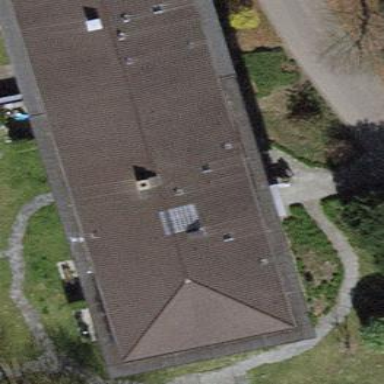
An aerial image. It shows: Apartment building with hipped roof covered in tiles.